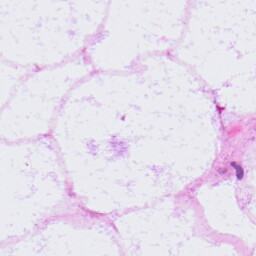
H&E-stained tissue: LymphNode